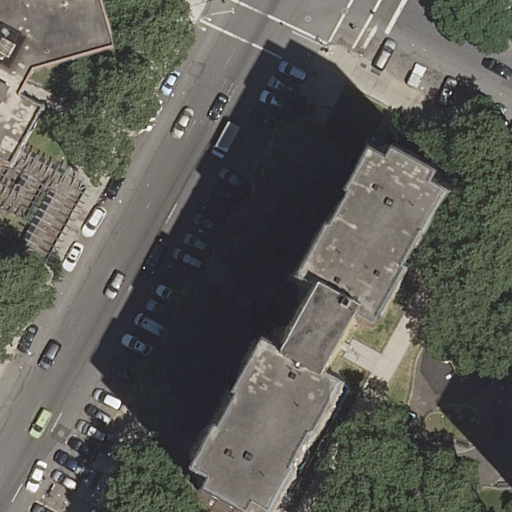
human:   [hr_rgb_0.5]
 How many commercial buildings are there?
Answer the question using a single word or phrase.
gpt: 0

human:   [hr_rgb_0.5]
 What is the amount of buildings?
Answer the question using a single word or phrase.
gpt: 2

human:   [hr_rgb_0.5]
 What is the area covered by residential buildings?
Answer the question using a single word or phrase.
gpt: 1617m2

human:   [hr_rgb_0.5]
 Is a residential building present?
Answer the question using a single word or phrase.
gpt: yes

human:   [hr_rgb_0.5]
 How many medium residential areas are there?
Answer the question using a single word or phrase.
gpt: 0

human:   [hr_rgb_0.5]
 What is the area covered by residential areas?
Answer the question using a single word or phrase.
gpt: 6978m2

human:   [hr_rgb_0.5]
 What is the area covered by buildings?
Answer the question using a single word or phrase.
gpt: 1617m2

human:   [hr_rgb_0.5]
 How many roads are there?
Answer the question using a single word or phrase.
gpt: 6

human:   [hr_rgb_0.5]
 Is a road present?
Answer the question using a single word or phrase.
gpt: yes

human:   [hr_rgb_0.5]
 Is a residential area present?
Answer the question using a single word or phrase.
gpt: yes

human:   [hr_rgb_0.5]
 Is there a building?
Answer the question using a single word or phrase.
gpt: yes

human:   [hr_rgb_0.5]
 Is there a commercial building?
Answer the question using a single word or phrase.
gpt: no

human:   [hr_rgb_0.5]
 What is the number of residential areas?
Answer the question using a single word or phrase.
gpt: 2

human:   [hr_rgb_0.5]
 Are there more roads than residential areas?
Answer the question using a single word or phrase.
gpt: yes

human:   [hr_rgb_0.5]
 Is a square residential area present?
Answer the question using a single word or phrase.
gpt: no

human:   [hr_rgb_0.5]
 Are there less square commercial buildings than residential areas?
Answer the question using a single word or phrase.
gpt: yes

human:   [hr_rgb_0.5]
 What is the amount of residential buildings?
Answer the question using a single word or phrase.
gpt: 2

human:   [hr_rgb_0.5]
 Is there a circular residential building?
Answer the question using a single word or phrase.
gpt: no

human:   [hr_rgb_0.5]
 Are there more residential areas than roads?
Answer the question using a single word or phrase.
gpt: no

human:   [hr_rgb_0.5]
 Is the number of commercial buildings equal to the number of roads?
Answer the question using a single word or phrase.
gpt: no

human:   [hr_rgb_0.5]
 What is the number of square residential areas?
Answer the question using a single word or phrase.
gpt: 0

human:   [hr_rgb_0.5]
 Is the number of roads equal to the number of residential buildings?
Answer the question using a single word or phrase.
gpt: no

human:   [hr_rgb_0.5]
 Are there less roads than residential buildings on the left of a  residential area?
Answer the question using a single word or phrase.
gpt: no

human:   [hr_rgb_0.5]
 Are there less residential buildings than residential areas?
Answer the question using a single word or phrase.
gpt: no

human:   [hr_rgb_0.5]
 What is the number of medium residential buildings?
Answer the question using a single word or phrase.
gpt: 1

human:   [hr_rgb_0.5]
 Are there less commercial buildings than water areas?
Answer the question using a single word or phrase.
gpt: no

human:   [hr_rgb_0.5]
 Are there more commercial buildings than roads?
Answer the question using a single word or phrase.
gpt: no

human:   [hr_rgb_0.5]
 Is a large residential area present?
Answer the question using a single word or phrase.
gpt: yes

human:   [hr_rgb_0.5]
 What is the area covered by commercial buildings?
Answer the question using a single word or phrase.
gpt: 0m2

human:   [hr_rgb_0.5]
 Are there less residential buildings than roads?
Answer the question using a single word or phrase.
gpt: yes

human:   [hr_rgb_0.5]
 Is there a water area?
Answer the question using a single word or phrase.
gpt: no

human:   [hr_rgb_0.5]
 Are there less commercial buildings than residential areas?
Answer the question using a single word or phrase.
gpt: yes

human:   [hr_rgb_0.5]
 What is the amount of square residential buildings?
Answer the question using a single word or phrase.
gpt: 0

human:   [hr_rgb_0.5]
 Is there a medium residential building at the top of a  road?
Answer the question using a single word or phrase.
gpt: yes

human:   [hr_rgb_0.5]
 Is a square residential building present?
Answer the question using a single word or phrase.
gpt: no

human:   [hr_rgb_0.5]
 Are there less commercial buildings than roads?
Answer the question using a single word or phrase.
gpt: yes

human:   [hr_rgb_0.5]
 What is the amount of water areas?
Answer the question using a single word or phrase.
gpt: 0

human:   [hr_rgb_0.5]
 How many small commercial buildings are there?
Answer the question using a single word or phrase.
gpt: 0

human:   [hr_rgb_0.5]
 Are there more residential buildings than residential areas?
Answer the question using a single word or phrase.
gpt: no

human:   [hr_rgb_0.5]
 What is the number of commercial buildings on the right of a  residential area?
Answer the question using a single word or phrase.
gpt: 0

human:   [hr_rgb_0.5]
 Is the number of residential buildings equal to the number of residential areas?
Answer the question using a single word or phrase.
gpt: yes

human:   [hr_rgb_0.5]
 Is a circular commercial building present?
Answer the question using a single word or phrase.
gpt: no

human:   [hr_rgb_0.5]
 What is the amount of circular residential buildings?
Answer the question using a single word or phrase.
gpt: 0

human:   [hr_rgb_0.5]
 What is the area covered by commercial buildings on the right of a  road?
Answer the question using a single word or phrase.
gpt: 0m2

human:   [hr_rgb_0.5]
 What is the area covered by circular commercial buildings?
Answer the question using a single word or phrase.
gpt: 0m2

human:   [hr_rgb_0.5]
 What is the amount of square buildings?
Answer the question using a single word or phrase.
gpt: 0

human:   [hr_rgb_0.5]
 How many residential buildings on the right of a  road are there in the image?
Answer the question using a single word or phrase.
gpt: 1

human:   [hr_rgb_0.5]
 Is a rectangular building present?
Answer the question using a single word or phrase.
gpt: no

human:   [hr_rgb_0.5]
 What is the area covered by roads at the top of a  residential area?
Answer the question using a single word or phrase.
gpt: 0m2

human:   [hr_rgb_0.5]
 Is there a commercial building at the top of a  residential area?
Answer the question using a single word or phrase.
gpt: no

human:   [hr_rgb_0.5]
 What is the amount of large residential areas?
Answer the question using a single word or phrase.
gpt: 2

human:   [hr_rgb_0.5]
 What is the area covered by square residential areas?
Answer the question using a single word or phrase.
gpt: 0m2

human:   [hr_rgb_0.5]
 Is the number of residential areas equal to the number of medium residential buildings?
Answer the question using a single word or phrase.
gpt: no

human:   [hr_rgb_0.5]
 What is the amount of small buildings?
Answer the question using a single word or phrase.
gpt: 0

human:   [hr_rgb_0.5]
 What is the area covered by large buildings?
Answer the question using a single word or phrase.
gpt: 1241m2

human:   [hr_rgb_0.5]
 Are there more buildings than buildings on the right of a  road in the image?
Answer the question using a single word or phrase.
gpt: yes

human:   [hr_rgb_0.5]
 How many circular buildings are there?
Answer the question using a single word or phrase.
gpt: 0

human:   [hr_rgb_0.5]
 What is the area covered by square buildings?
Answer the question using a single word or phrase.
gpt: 0m2

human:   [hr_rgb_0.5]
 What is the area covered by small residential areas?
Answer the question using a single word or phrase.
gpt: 0m2

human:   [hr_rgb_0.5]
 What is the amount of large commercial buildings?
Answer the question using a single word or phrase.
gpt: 0

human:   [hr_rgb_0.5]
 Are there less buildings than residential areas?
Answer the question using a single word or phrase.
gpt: no

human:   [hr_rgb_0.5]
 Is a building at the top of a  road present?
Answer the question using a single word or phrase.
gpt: yes

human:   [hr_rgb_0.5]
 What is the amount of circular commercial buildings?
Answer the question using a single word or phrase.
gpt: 0

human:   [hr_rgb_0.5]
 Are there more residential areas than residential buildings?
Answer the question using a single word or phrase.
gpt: no